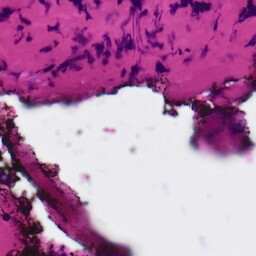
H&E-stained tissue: Ovarian